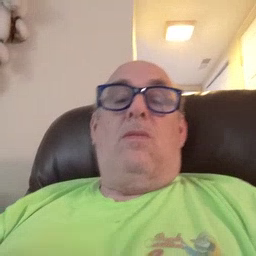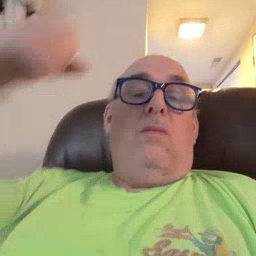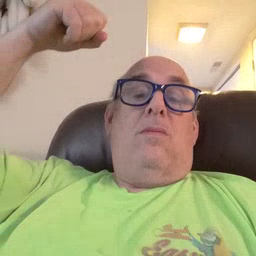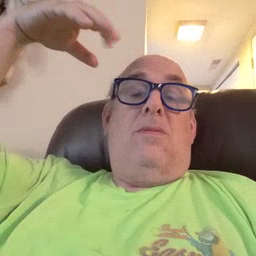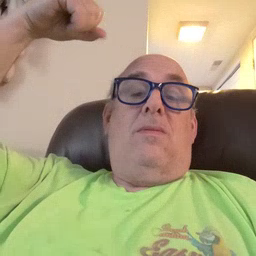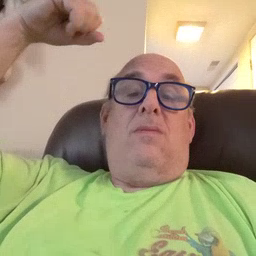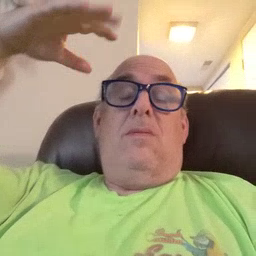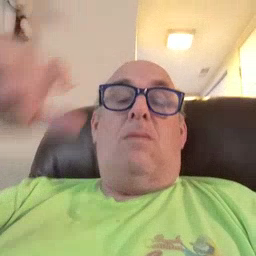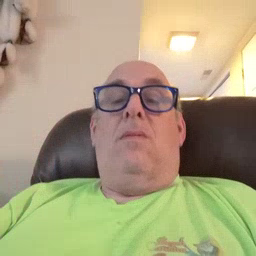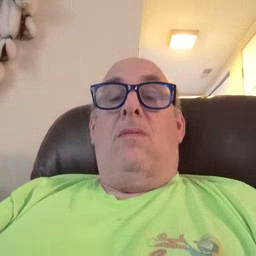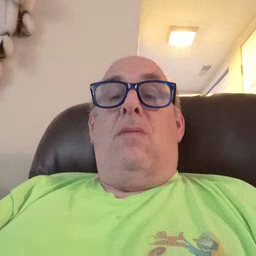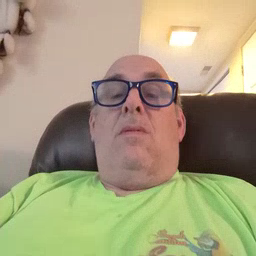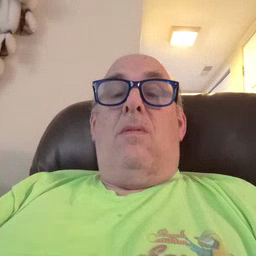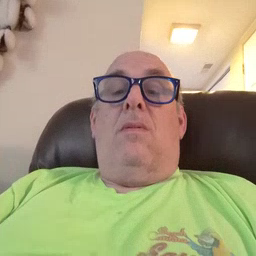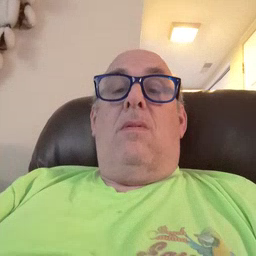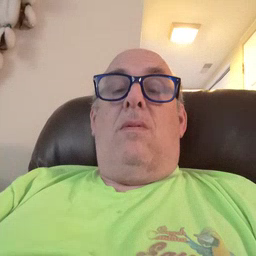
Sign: shower